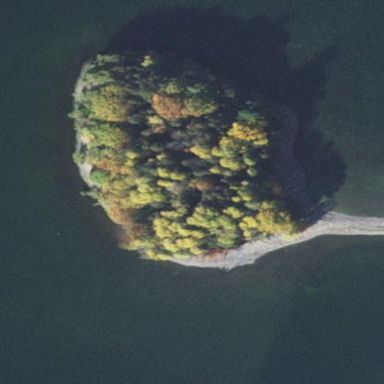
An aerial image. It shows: Islet surrounded by woodland.